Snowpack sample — Snodgrass Mountain, Crested Butte, Colorado (2/4/25, 12:06 PM MST)
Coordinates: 38.923, -106.968
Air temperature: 35 °F
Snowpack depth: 80 cm
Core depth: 70 cm
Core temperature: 32 °F
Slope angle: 14°, slope face: 78°
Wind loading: low
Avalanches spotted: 0
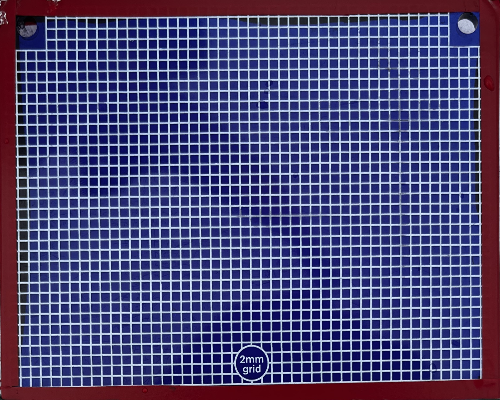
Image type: profile
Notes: No avalanches nearby, unusually warm weather for the last month reported by residents, Collected 25 yards from treeline